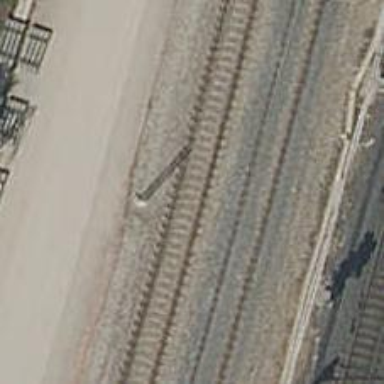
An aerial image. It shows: Railway with electrified contact lines.